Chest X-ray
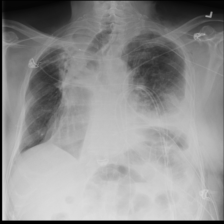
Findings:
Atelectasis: negative
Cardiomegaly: negative
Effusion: negative
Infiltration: positive
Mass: negative
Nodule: negative
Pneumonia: negative
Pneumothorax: negative
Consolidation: negative
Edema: negative
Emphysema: negative
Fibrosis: negative
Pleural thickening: positive
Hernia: negative